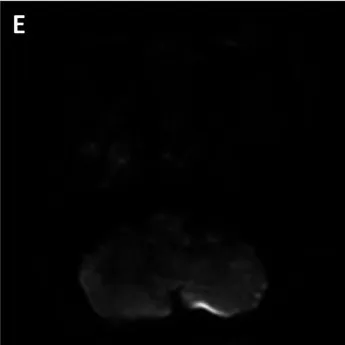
Patient #7. (E) Post-procedural MRI (axial DWI) demonstrated no strokes.
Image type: radiology (mri)